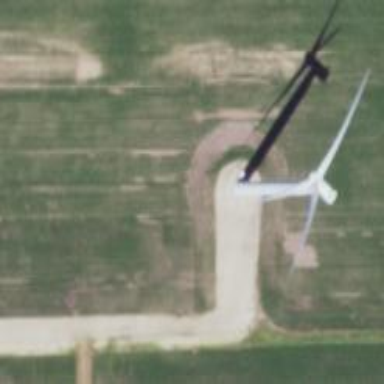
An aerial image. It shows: Wind generator using wind turbines of horizontal axis.